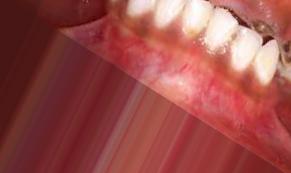
Condition: Caries